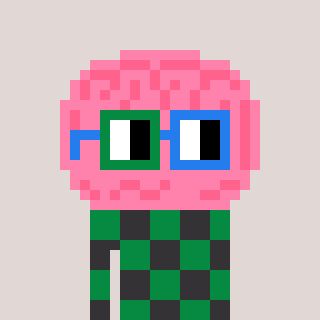
a pixel art character with square green and blue glasses, a brain-shaped head and a grayscale-colored body on a warm background